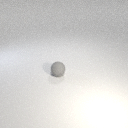
small gray rubber sphere